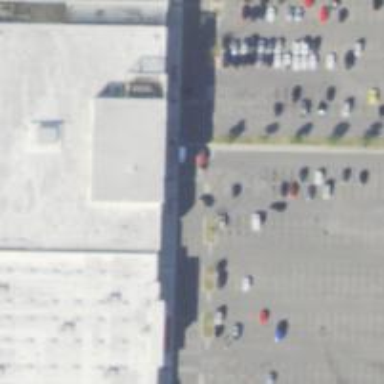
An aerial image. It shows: Parking space is available.